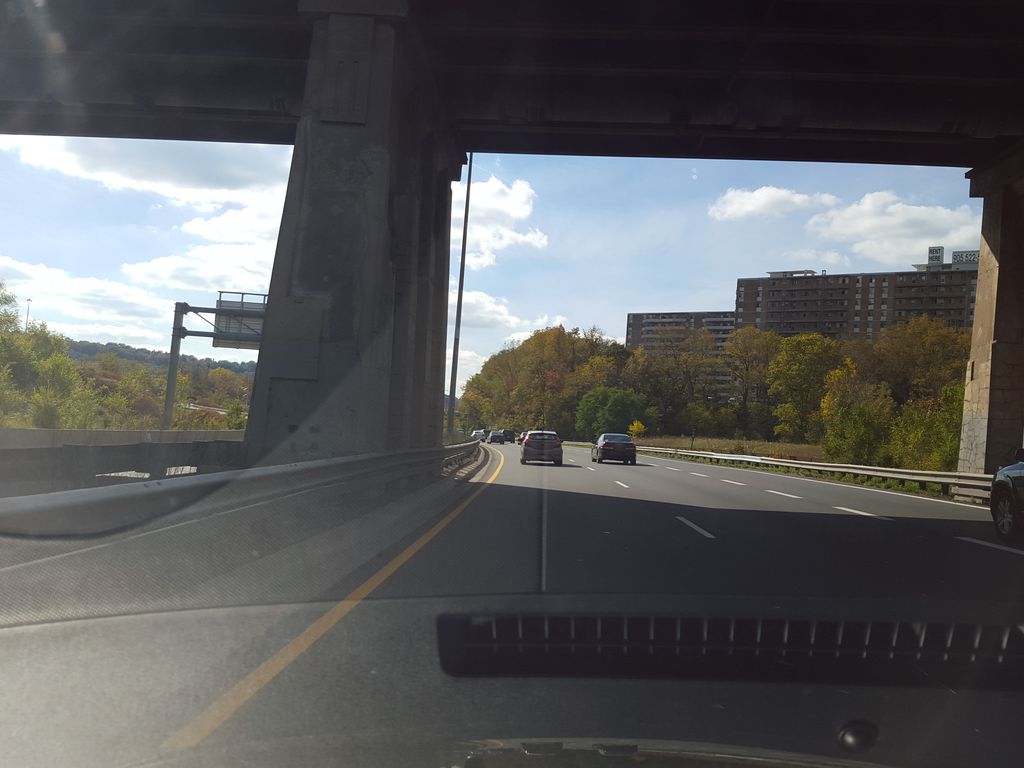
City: hamilton